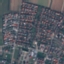
Label: Residential